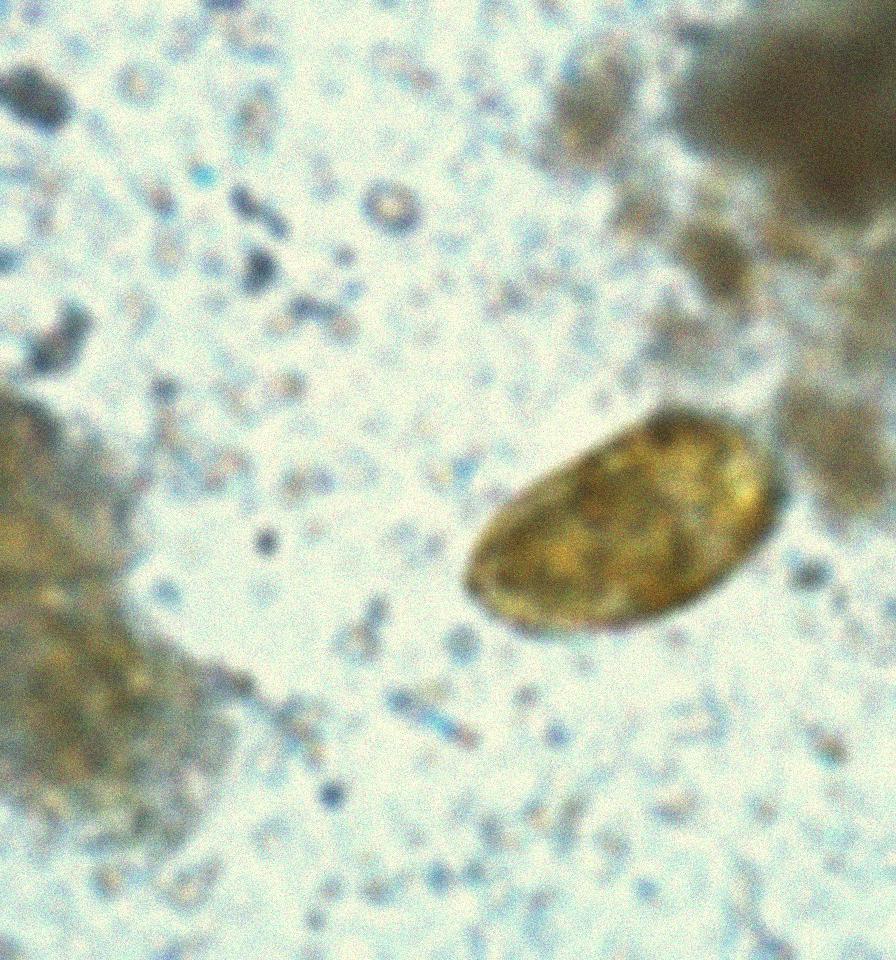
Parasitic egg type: Paragonimus spp